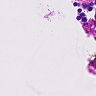
Metastatic tissue present: no